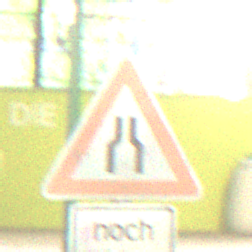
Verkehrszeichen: VerengteFahrbahn
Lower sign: LaengeEinerStrecke3
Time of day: MorningAfternoon
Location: Roofed (Special)
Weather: NotSpecified
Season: NotSpecified
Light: Artificial